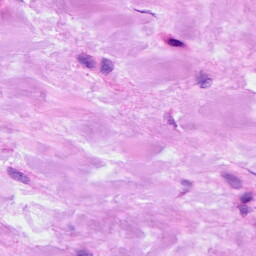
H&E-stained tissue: Breast